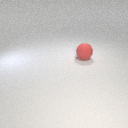
large red rubber sphere